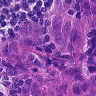
Metastatic tissue present: yes